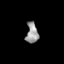
Tissue: skin
Cell type: Epithelial cells
Senescence score: 0.279
Nuclear area (px): 245
Mean DAPI intensity: 152.776